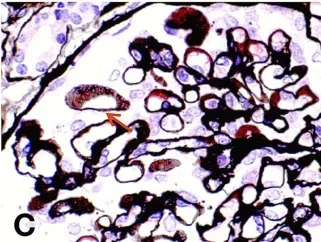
Light micrographs. Periodic Schiff-methenamine silver (PASM) (C) staining reveals the formation of short subepithelial spikes (red arrow).
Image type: pathology (methenamine_silver)